Question:
I'd like to have my UILabel shown here center horizontally & vertically within the overlay AND I'd like the overlay UIView (the black area with the light alpha behind the hipster lorem ipsum text) to resize to give me 10 pixels of padding at the top and bottom, but still auto-stretch its width. Can anyone please point me in the right direction? I want to make it as dynamic as I can.
Here's what I have to get it to look like this:
'''
descView = [[UIView alloc] initWithFrame:CGRectMake(0, 64, self.view.bounds.size.width, 160)];
descView.autoresizingMask = UIViewAutoresizingFlexibleWidth;
descView.backgroundColor = [UIColor colorWithWhite:0 alpha:0.5];
descLabel = [[UILabel alloc] initWithFrame:CGRectMake(0, 0, 600, 120)];
descLabel.center = CGPointMake(self.view.bounds.size.width/2, descView.bounds.size.height/2);
descLabel.backgroundColor = [UIColor clearColor];
descLabel.opaque = NO;
descLabel.textAlignment = UITextAlignmentCenter;
descLabel.text = currentPhoto.desc;
descLabel.numberOfLines = 5;
descLabel.textColor = [UIColor whiteColor];
descLabel.autoresizingMask = UIViewAutoresizingFlexibleMargins;
CGRect frame = descLabel.frame;
frame.origin.x = (descView.frame.size.width - descLabel.frame.size.width)/2;
descLabel.frame = frame;
[self.view addSubview:descView];
[descView addSubview:descLabel];
'''
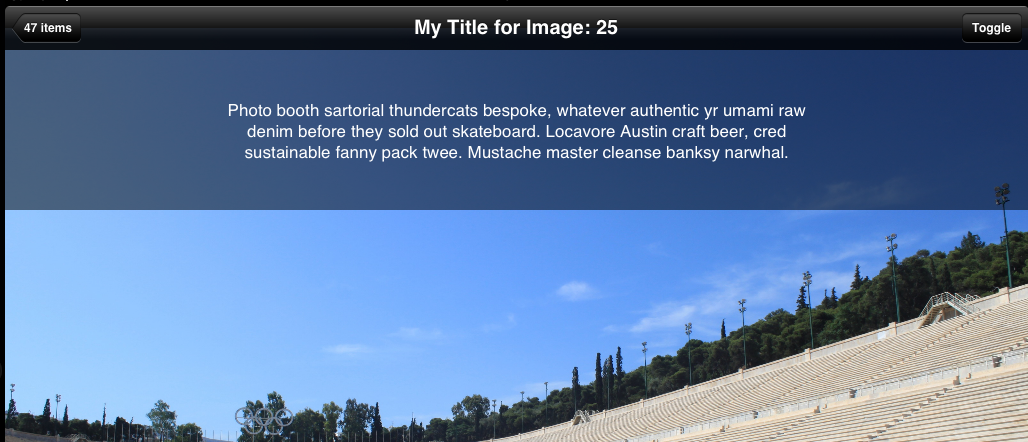
Answer: Use <URL>
(or) you can use the resizeHeightToFitText method's code to do the same thing without using hte IPInsetLabel
Once the label is sized to fit text, set your label's origin based on the height and width